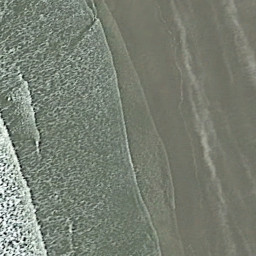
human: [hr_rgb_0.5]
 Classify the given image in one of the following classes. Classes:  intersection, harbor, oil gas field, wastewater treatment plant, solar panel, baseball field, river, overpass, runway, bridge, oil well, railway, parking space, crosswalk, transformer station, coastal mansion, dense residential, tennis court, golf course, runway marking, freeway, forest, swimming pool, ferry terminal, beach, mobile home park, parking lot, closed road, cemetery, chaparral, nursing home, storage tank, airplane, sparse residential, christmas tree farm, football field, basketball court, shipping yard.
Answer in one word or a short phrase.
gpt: beach